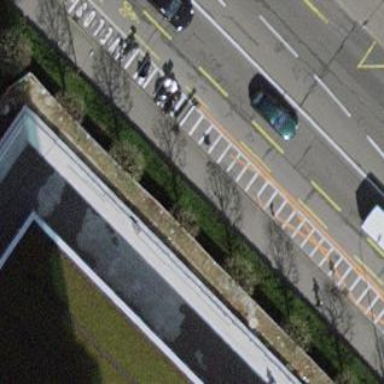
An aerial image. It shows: Motorcycle parking facility.